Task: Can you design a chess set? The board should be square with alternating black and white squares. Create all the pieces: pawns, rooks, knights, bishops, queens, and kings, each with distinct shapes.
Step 5194:
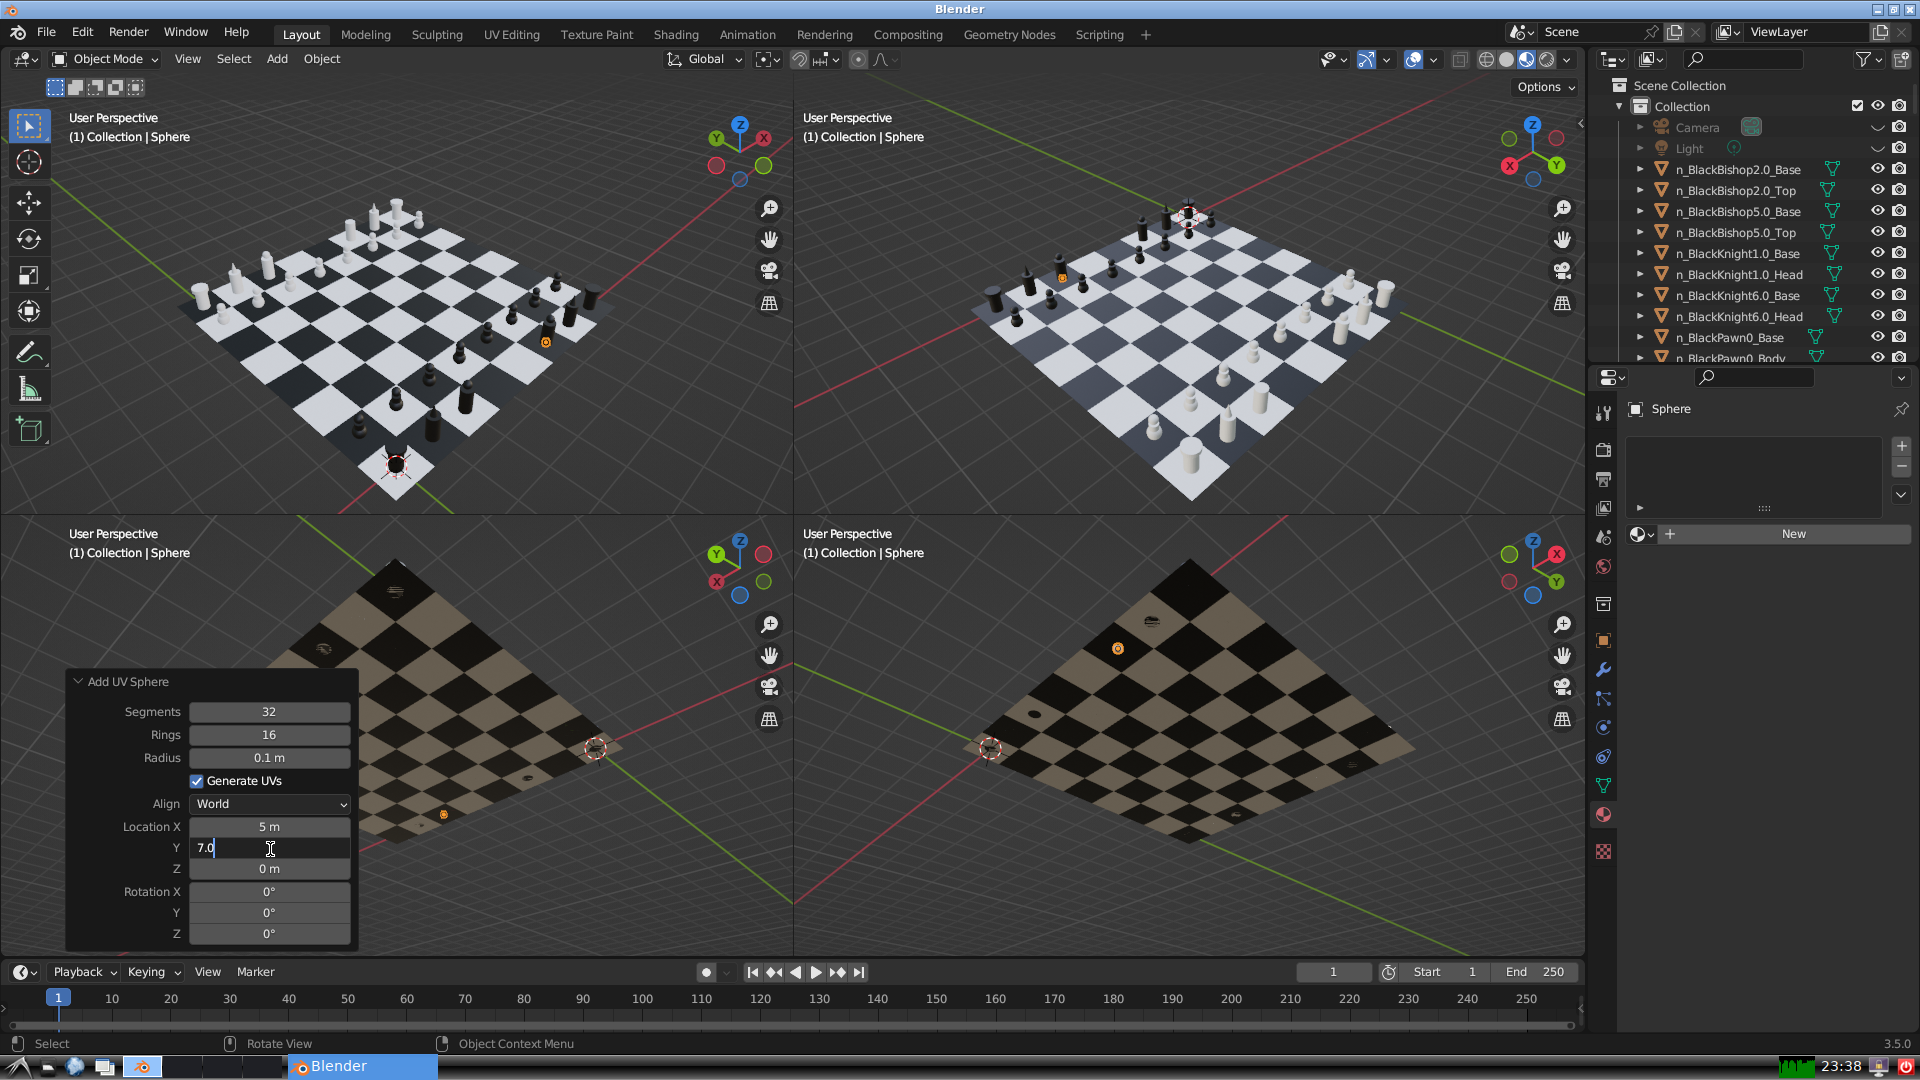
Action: {"key_press": ['Return']}